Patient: sex F, age 74
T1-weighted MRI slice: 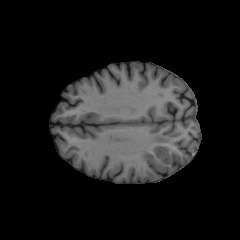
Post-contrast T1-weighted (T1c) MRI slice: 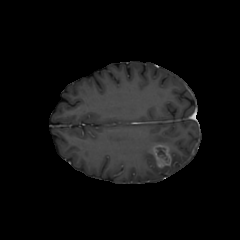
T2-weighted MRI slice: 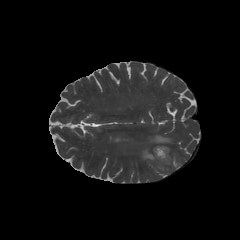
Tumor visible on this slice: yes
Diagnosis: Glioblastoma, IDH-wildtype
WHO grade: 4